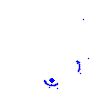
Particle: pion